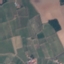
Label: PermanentCrop